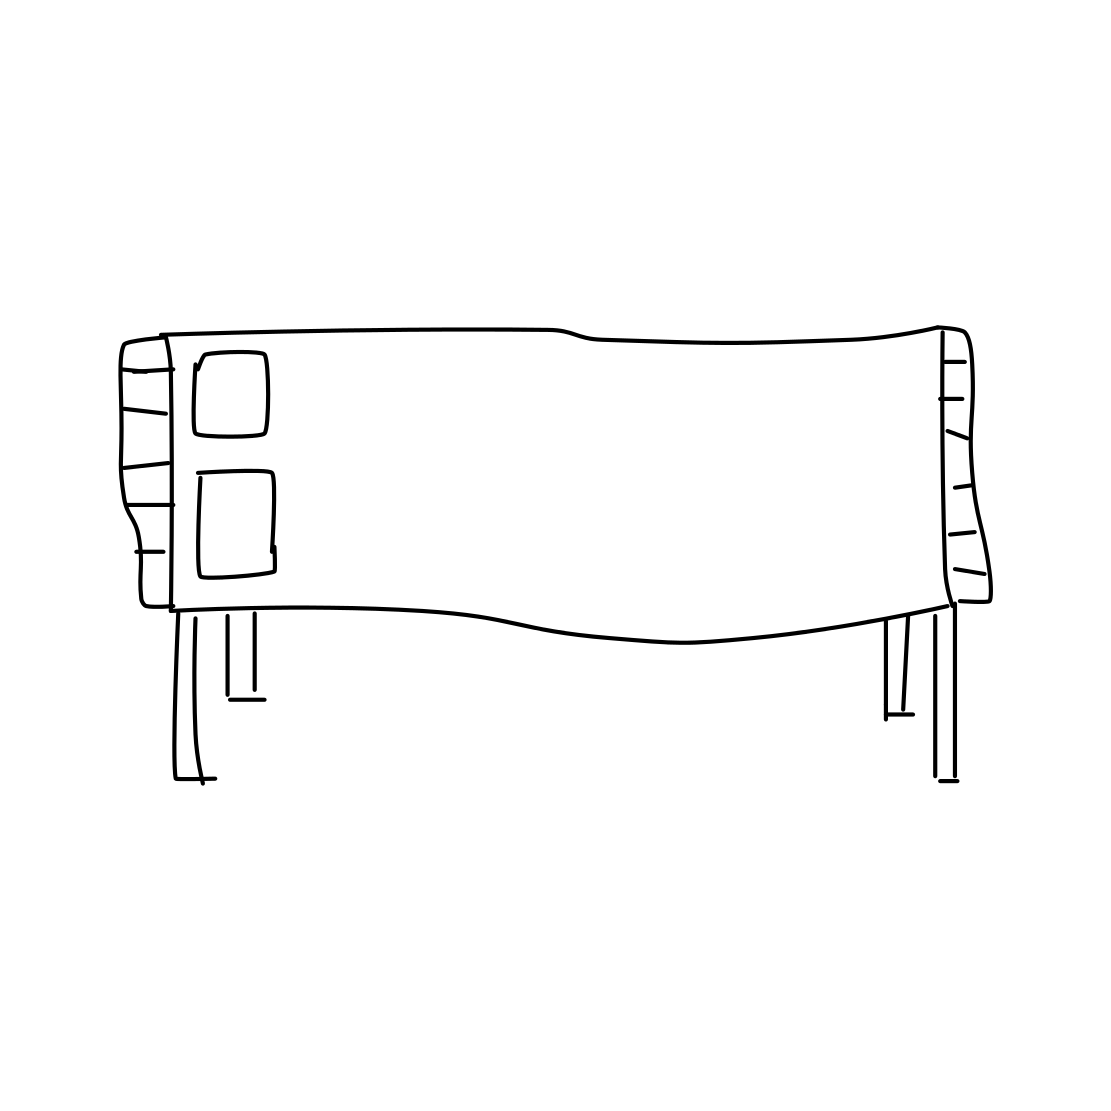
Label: bed